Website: home-depot
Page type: order-tracking
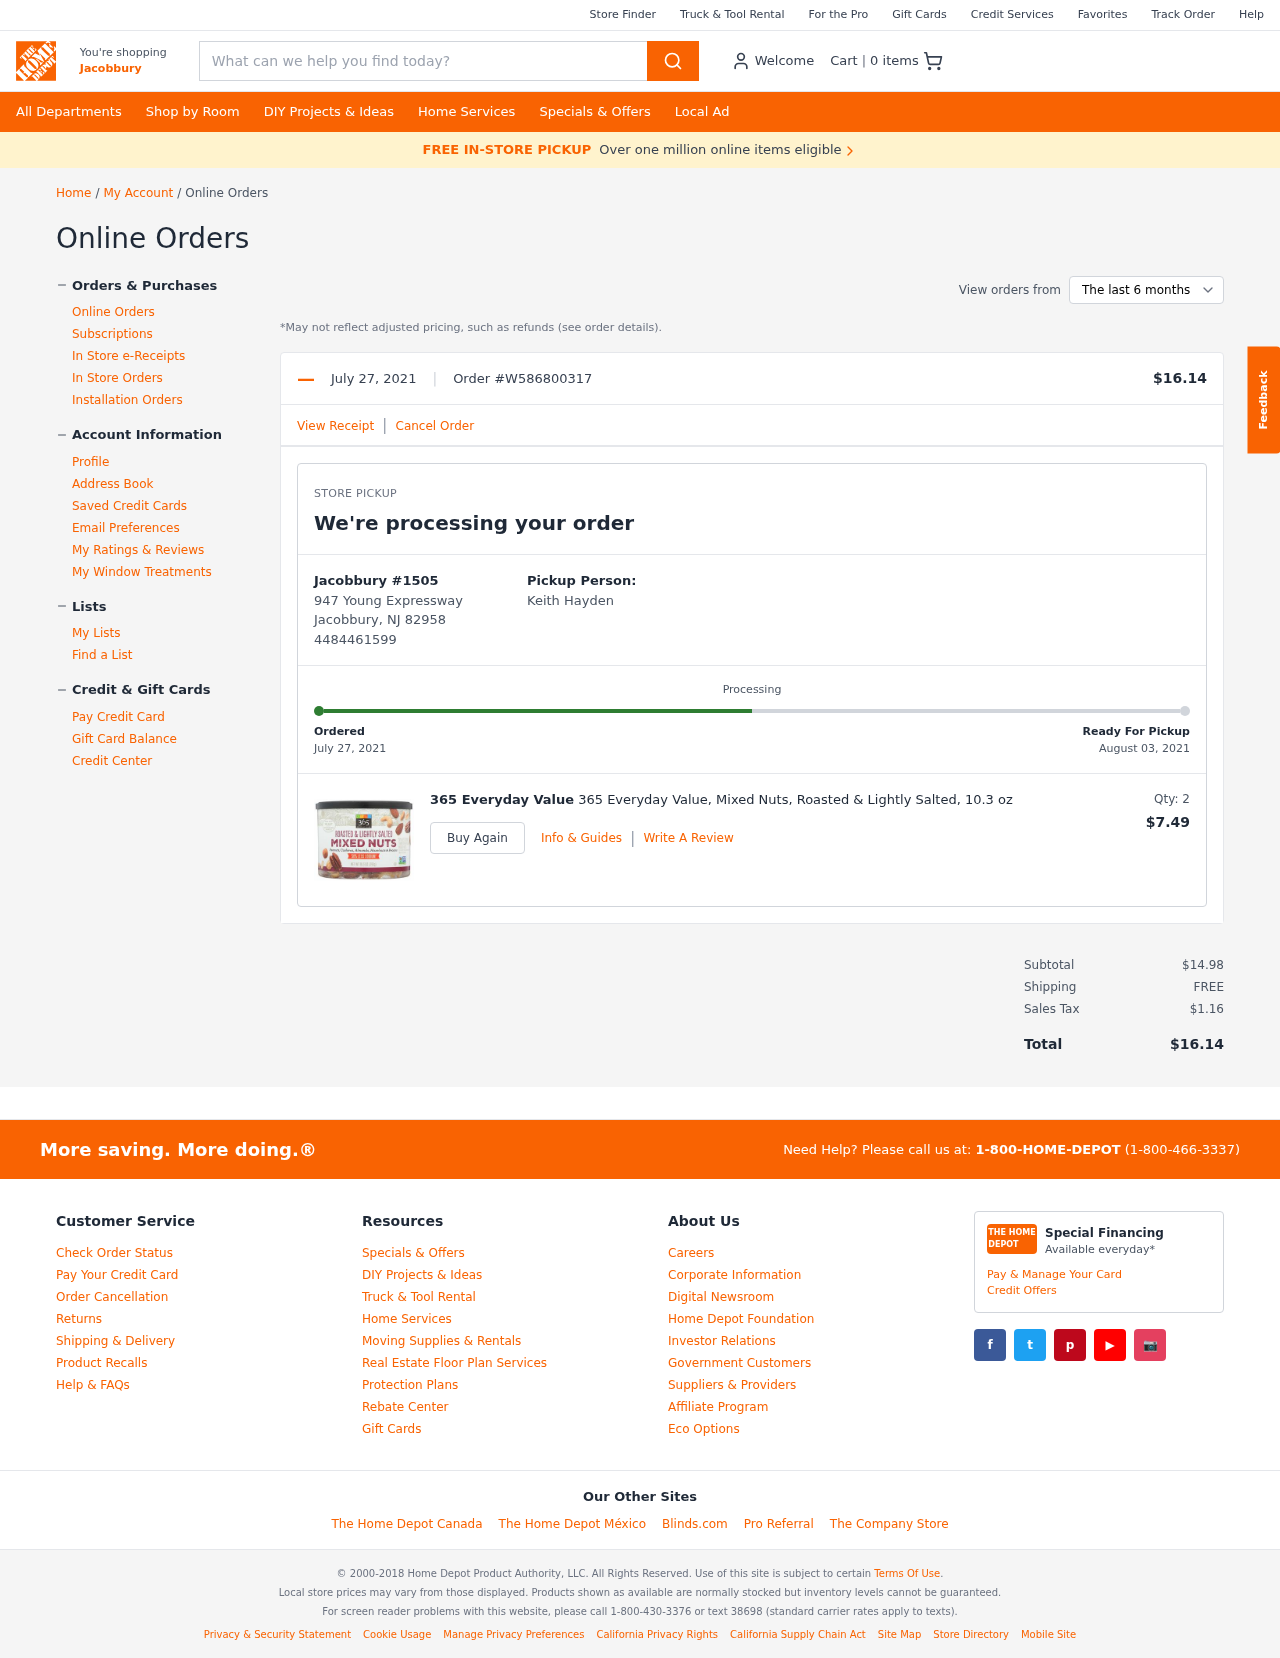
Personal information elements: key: PII_CITY
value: Jacobbury
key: PII_FULLNAME
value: Keith Hayden
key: PII_LOCATION1_CITY
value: Jacobbury
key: PII_LOCATION1_STREET
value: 947 Young Expressway
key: PII_LOCATION1_CITY_STATE_ZIP
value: Jacobbury, NJ 82958
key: PII_PHONE
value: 4484461599
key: PII_PHONE_LINE
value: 1599
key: PII_PHONE_SUFFIX
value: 1599
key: PII_PHONE2
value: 4484461599
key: PII_PHONE3
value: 4484461599
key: PII_PHONE_NUMERIC
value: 4484461599
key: PII_PHONE_LINE_NUMERIC
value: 1599
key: PII_PHONE_SUFFIX_NUMERIC
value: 1599
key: PII_PHONE2_NUMERIC
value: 4484461599
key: PII_PHONE3_NUMERIC
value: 4484461599
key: PII_PHONE_DIGITS
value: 4484461599
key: PII_PHONE_LAST4
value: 1599
Product elements: key: PRODUCT1_BRAND
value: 365 Everyday Value
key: PRODUCT1_NAME
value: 365 Everyday Value, Mixed Nuts, Roasted & Lightly Salted, 10.3 oz
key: PRODUCT1_PRICE
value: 7.49
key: PRODUCT1_QUANTITY
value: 2
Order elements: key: ORDER_NUM_ITEMS
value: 0
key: ORDER_DATE
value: July 27, 2021
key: ORDER_ID
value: W586800317
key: ORDER_TOTAL
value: $16.14
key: ORDER_DATE2
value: July 27, 2021
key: ORDER_DELIVERY_DATE
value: August 03, 2021
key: ORDER_SUBTOTAL
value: $14.98
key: ORDER_SHIPPING_COST
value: FREE
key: ORDER_TAX
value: $1.16
Search elements: key: HEADER_SEARCH
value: What can we help you find today?